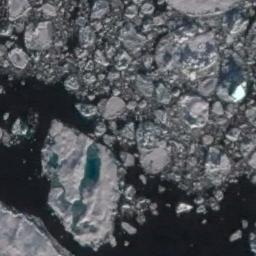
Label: sea_ice